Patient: sex M, age 28
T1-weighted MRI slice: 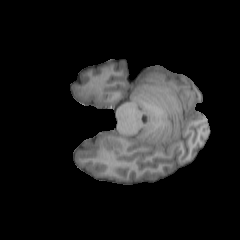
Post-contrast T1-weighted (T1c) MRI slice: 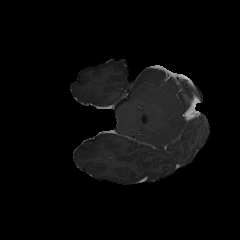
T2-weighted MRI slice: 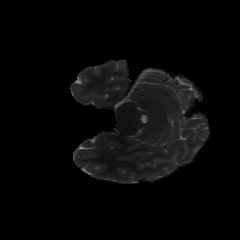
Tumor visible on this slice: no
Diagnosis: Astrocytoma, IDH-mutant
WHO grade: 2